Question: I installed latest openX ad server(publisher server) with postgres 9.x version.
After successful installation and configuration i login and click at "Statistics" tab i see the following error.
PEAR Error
MDB2 Error: unknown error
_doQuery: [Error message: Could not execute statement]
[Last executed query: SELECT m.clientid AS advertiser_id,d.campaignid AS placement_id,s.ad_id AS ad_id,SUM(s.impressions) AS sum_views,SUM(s.clicks) AS sum_clicks,SUM(s.revenue) AS sum_revenue, m.campaignid || IF( LENGTH(market_advertiser_id) > 0, ('_' || market_advertiser_id || '') || ad_width || ' x ' || ad_height AS ad_id,( m.campaignid || IF( LENGTH(market_advertiser_id) > 0, ('_' || market_advertiser_id || '') || ad_width || ' x ' || ad_height ) AS pkey FROM "ox_ext_market_stats" AS s INNER JOIN "ox_banners" AS d ON (d.bannerid=s.ad_id) INNER JOIN "ox_zones" AS z ON (z.zoneid=s.zone_id) INNER JOIN "ox_campaigns" AS m ON (m.campaignid=d.campaignid) INNER JOIN "ox_affiliates" AS p ON (p.affiliateid=z.affiliateid) INNER JOIN "ox_clients" AS a ON (a.clientid=m.clientid) WHERE s.ad_id IN (1,2) AND a.type = 1 AND s.zone_id <> 0 AND s.date_time>='2011-02-22 00:00:00' AND s.date_time<='2011-02-22 23:59:59' GROUP BY advertiser_id,placement_id,pkey]
[Native message: ERROR: column "s.ad_id" must appear in the GROUP BY clause or be used in an aggregate function at character 65]
PEAR Error
MDB2 Error: unknown error
_doQuery: [Error message: Could not execute statement]
[Last executed query: SELECT m.clientid AS advertiser_id,d.campaignid AS placement_id,s.ad_id AS ad_id,SUM(s.impressions) AS sum_views,SUM(s.clicks) AS sum_clicks,SUM(s.revenue) AS sum_revenue, m.campaignid || IF( LENGTH(market_advertiser_id) > 0, ('_' || market_advertiser_id || '') || ad_width || ' x ' || ad_height AS ad_id,( m.campaignid || IF( LENGTH(market_advertiser_id) > 0, ('_' || market_advertiser_id || '') || ad_width || ' x ' || ad_height ) AS pkey FROM "ox_ext_market_stats" AS s INNER JOIN "ox_banners" AS d ON (d.bannerid=s.ad_id) INNER JOIN "ox_campaigns" AS m ON (m.campaignid=d.campaignid) INNER JOIN "ox_clients" AS a ON (a.clientid=m.clientid) WHERE s.ad_id IN (1,2) AND s.zone_id = 0 AND a.type = 1 AND s.date_time>='2011-02-22 00:00:00' AND s.date_time<='2011-02-22 23:59:59' AND s.zone_id = 0 GROUP BY advertiser_id,placement_id,pkey]
[Native message: ERROR: column "s.ad_id" must appear in the GROUP BY clause or be used in an aggregate function at character 65]

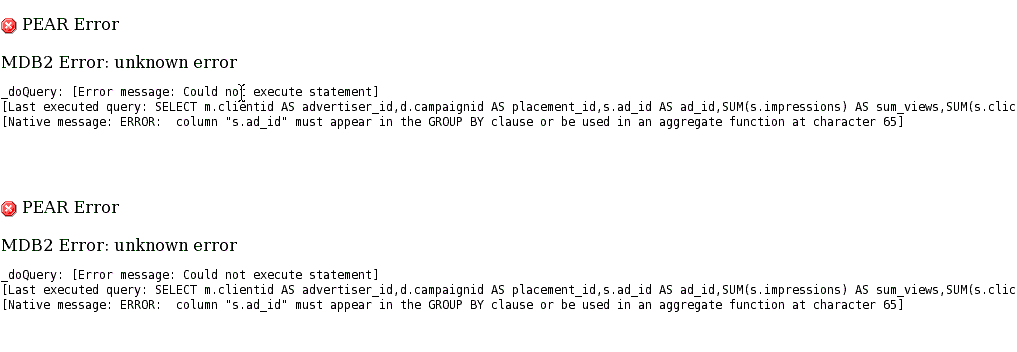
Answer: Ok, i have found a solution. To fix the problem, must add this code after line 1031 in lib/max/SqlBuilder.php .
$aGroupColumns[] = "s.ad_id";